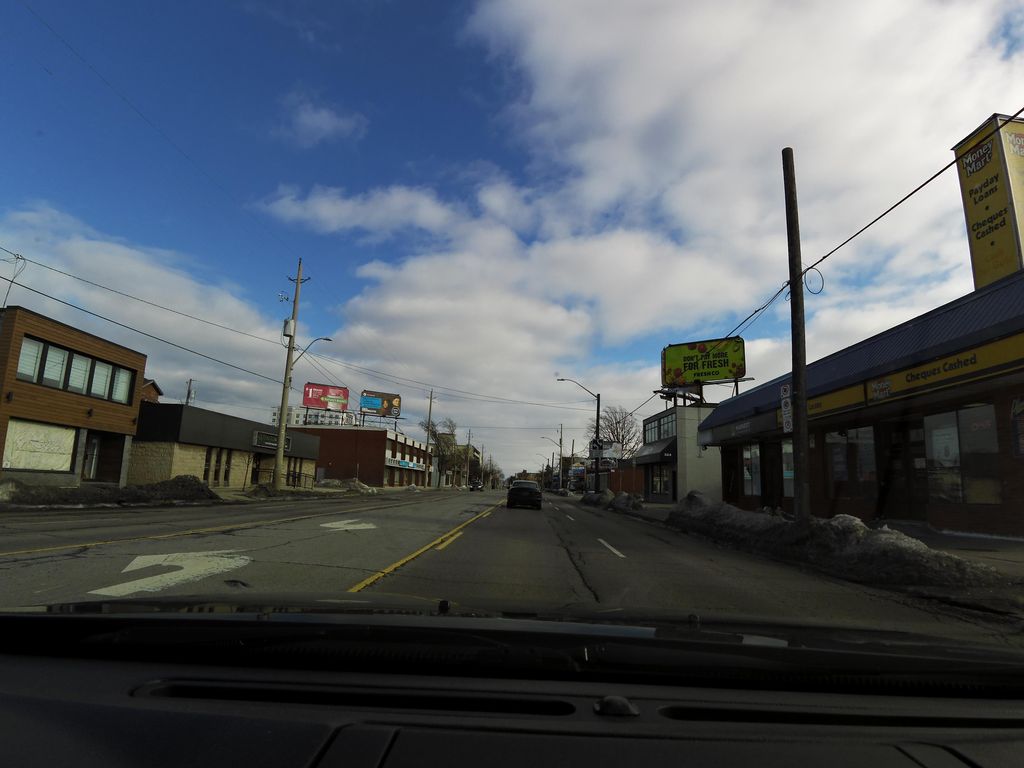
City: hamilton